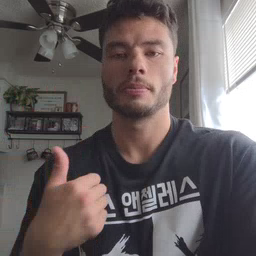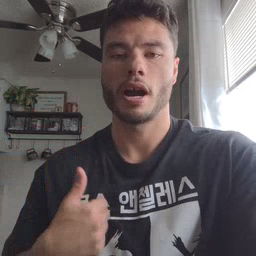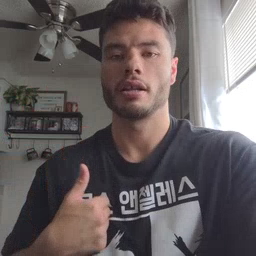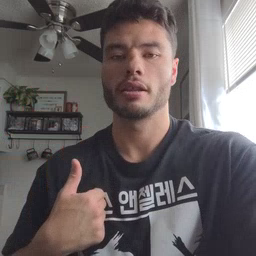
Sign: bath